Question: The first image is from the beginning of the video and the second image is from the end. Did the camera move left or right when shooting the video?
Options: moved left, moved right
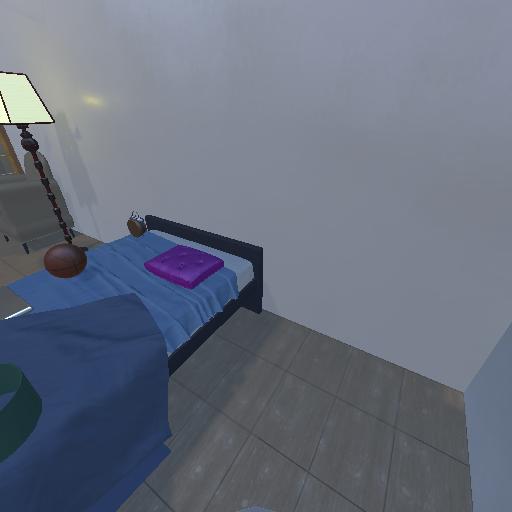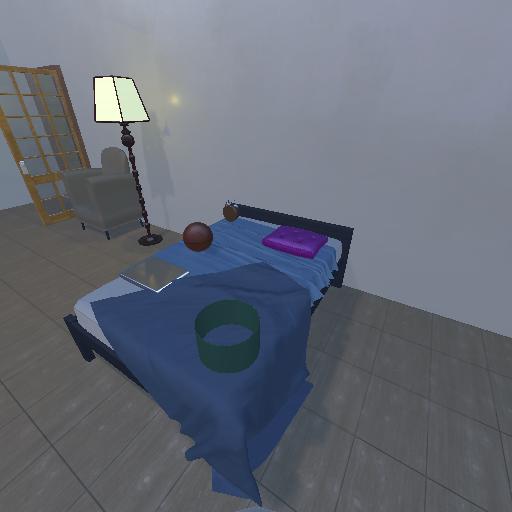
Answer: moved left